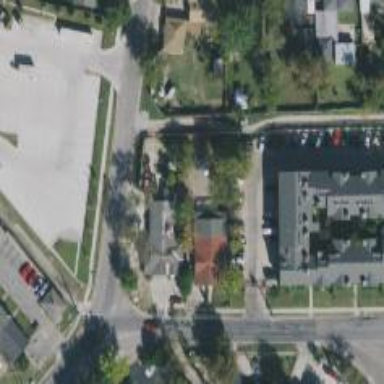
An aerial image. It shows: Alley classified as service road.